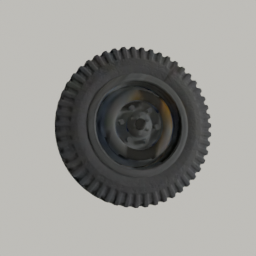
Label: mechanical